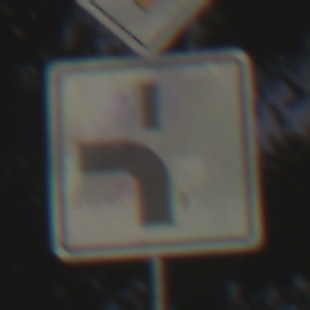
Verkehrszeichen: VerlaufVorfahrtsstrasse5
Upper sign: Vorfahrtsstrasse
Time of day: MorningAfternoon
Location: Outdoor (Nature)
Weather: Clear
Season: NotSpecified
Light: Natural